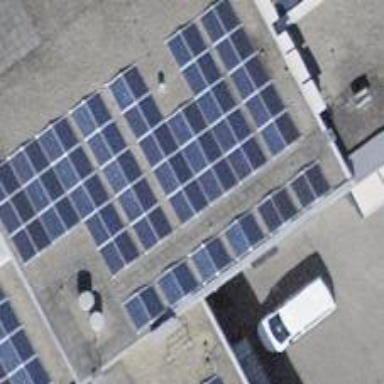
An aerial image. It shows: Solar power generator using photovoltaic method with solar photovoltaic panel types.